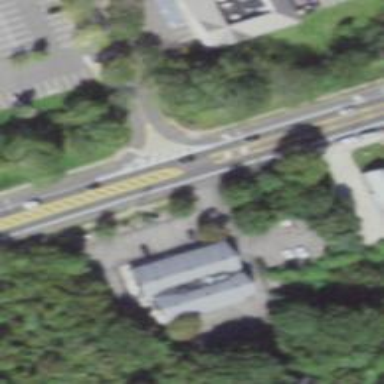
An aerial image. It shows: Road with stop sign.